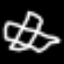
Label: airplane